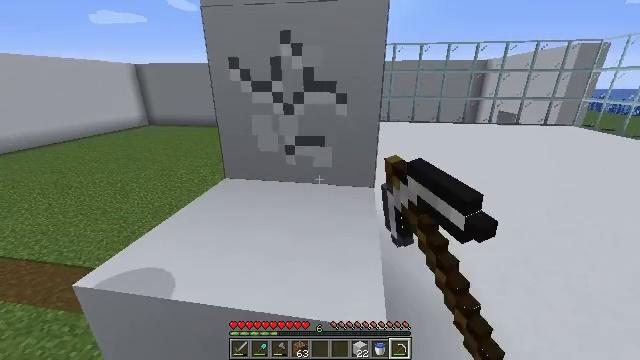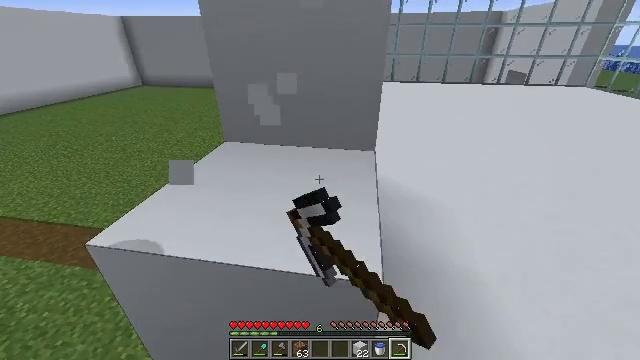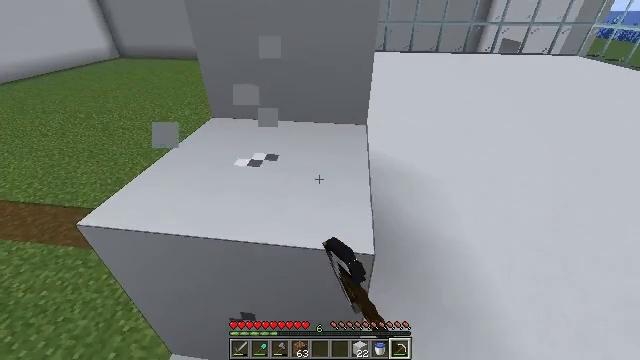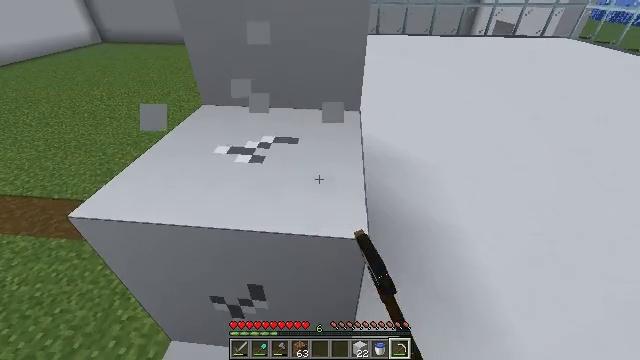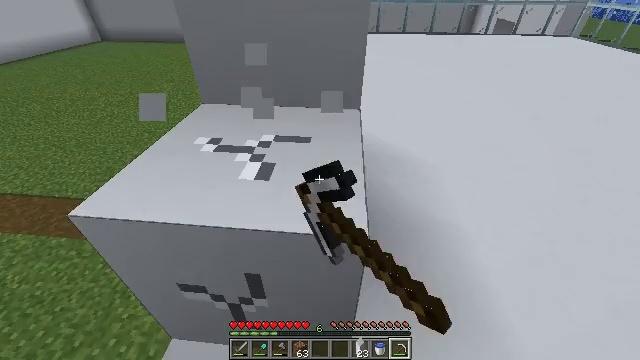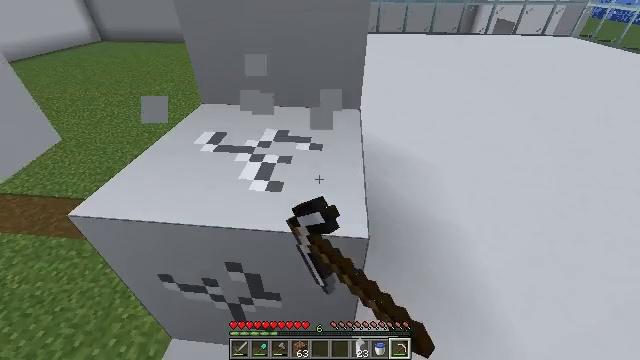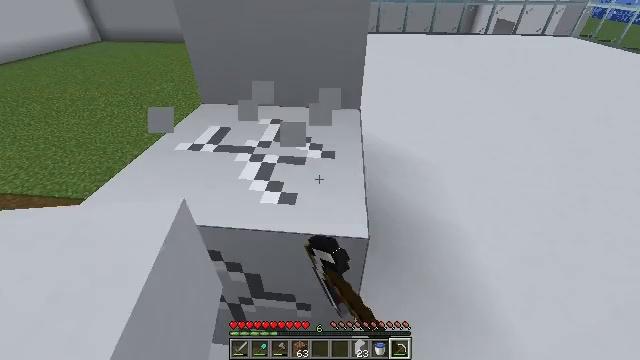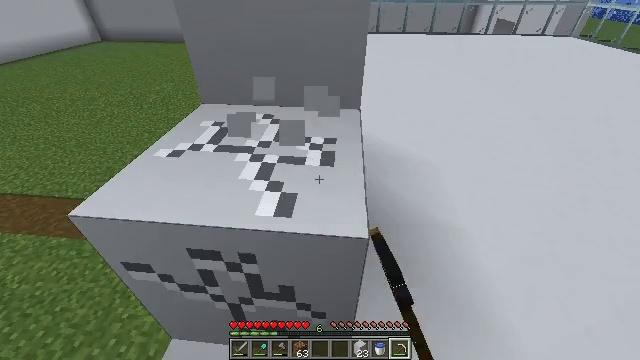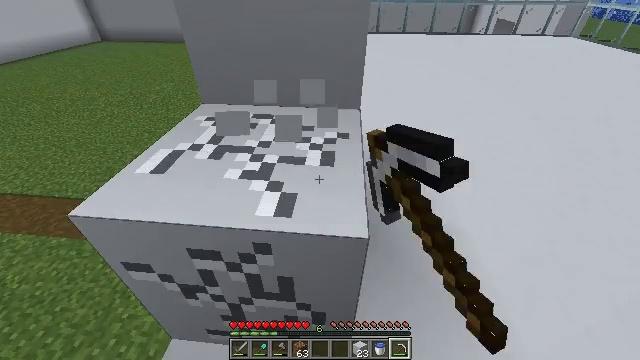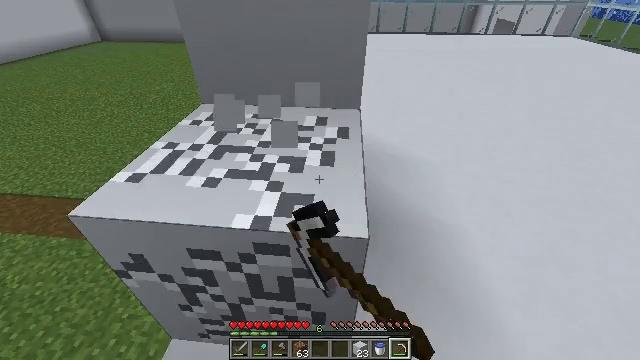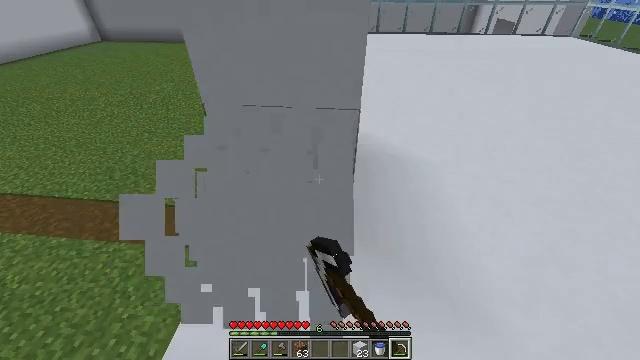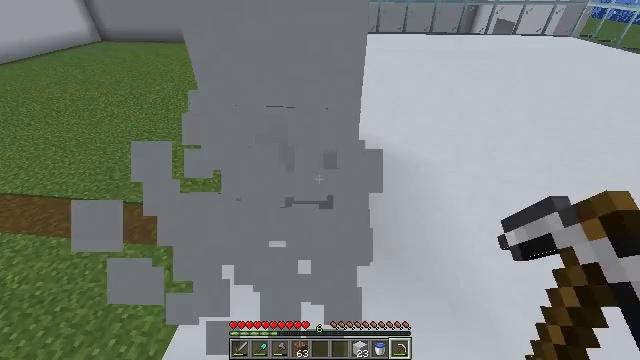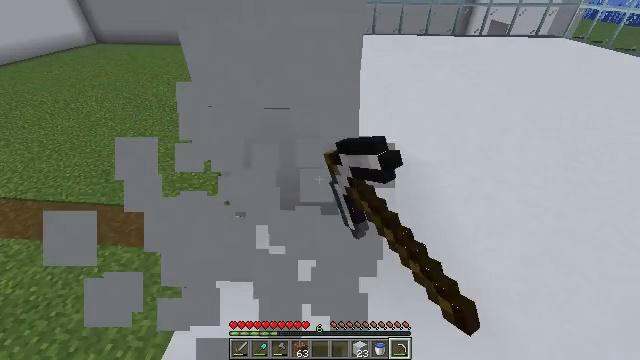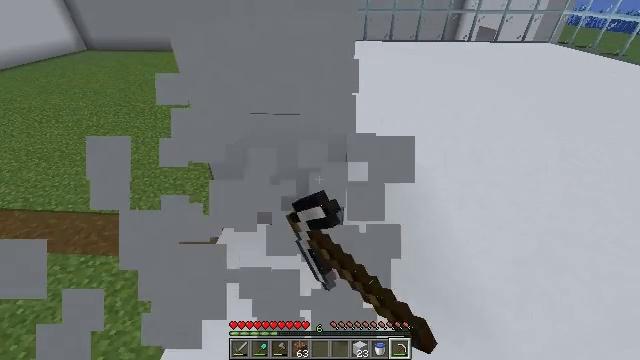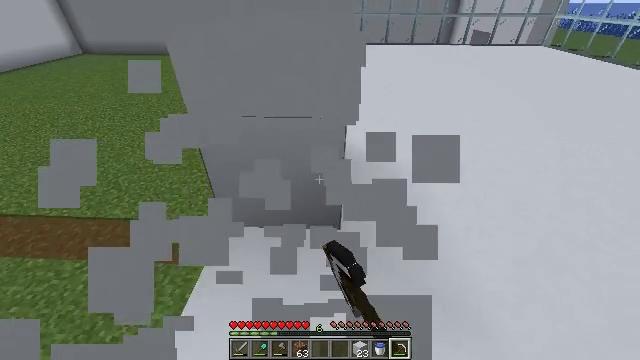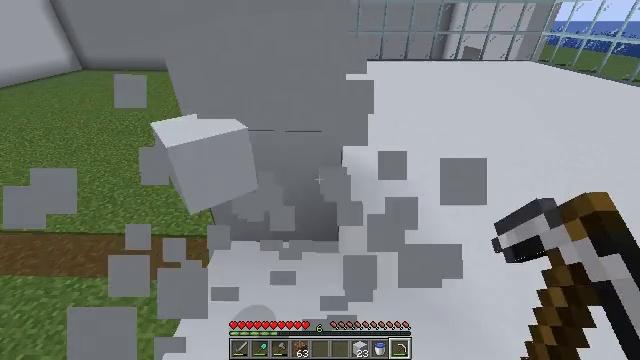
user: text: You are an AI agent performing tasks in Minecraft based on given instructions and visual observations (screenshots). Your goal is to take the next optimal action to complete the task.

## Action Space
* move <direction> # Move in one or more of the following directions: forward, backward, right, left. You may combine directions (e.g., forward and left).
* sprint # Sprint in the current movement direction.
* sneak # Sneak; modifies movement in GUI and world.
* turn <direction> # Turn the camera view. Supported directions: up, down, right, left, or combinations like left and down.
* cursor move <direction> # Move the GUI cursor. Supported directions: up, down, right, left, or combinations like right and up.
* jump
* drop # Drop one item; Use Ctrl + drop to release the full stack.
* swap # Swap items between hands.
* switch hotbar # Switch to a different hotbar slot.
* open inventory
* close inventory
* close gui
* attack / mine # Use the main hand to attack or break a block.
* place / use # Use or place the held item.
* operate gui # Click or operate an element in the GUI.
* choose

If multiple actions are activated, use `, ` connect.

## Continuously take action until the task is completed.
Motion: motion action
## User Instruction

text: Use tools to mine the white concrete.
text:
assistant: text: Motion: turn down, attack / mine
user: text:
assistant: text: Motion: turn right and down, attack / mine
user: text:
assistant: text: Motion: turn right and down, attack / mine
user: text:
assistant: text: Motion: attack / mine
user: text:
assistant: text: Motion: attack / mine
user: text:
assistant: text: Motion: attack / mine
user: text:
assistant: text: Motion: attack / mine
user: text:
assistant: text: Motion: attack / mine
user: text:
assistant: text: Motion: attack / mine
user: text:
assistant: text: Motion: attack / mine
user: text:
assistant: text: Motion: attack / mine
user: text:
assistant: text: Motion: attack / mine
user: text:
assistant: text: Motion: turn right and up, attack / mine
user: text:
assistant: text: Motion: attack / mine
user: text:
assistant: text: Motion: turn up, attack / mine
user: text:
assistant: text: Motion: attack / mine
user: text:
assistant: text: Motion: attack / mine
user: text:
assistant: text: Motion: attack / mine
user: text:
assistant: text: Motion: attack / mine
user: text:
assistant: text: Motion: attack / mine
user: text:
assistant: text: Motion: attack / mine
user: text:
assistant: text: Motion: attack / mine
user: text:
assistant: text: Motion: attack / mine
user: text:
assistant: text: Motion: attack / mine
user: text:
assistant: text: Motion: attack / mine
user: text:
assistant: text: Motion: turn up, attack / mine
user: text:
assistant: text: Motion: turn left and up, attack / mine
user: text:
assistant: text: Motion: turn up, attack / mine
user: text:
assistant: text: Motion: turn up, attack / mine
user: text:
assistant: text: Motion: turn up, attack / mine